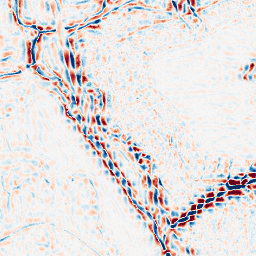
Category: wavelet
Decomposition family: wavelet_dwt
Decomposition parameters: wavelet: coif2
level: 3
Upsampling method: regularized
Upsampling parameters: scale: 2
lambda_reg: 0.001
Upsampling scale: 2